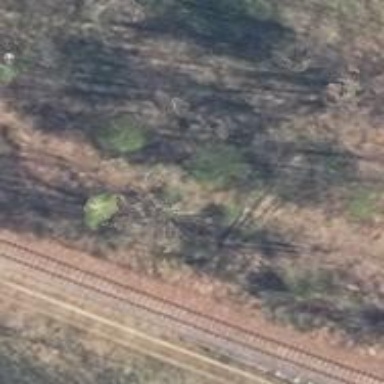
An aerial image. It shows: Abandoned railway.